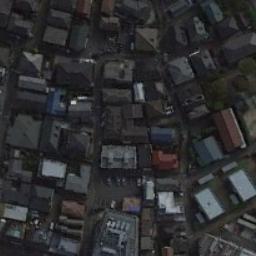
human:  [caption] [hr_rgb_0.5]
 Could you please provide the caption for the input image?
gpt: A dense residential area has lots of houses arranged neatly and some roads go through the residential area .

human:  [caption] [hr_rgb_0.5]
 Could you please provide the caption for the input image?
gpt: In densely populated areas there are many roads and densely arranged houses of different sizes and shapes .

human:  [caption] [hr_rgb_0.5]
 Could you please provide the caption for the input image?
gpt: The dense residential is next to the parking lot .

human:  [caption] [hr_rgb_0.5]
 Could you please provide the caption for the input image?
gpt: The houses in the residential area are arranged in an arc .

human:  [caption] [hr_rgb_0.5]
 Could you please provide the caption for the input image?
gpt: There are buildings of different colors on a dense residential area .